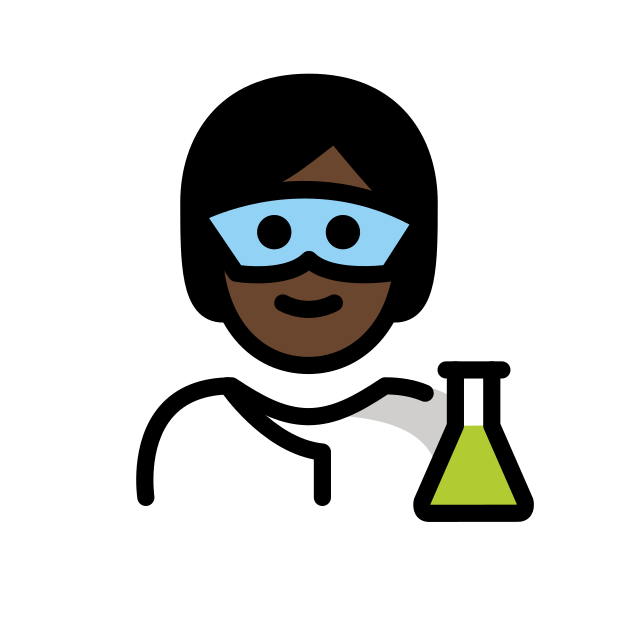
scientist: dark skin tone